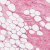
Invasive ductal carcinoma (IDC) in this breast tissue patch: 0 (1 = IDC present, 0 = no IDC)